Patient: sex F, age 34
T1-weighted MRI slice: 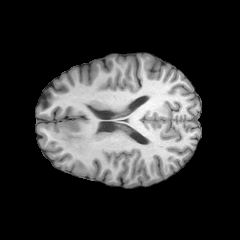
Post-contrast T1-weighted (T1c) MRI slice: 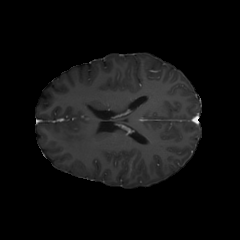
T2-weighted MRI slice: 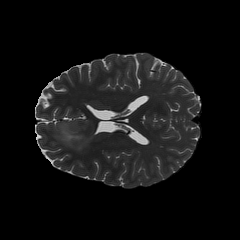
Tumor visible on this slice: yes
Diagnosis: Astrocytoma, IDH-mutant
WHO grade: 2